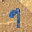
Label: 9